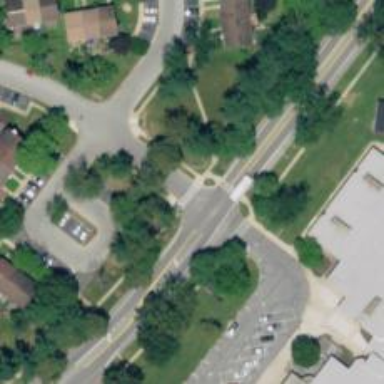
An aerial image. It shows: Unmarked crossing on the road.